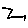
Label: zigzag